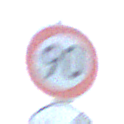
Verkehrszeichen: Geschwindigkeit90
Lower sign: EndeUeberholverbotKraftfahrzeuge
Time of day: SunriseSunset
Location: Outdoor (Nature)
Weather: Clear
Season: Winter
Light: Natural